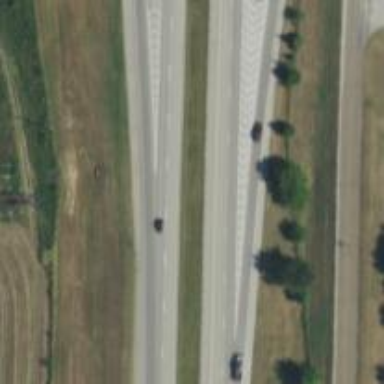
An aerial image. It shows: Trunk link highway.